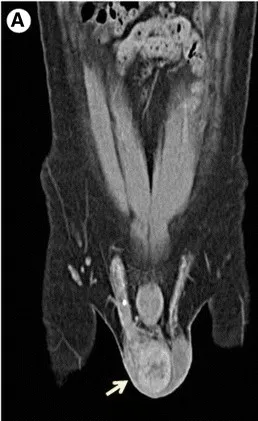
A; Contrast CT shows enlargement of right testis with heterogeneous enhancement (arrow).
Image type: radiology (ct)